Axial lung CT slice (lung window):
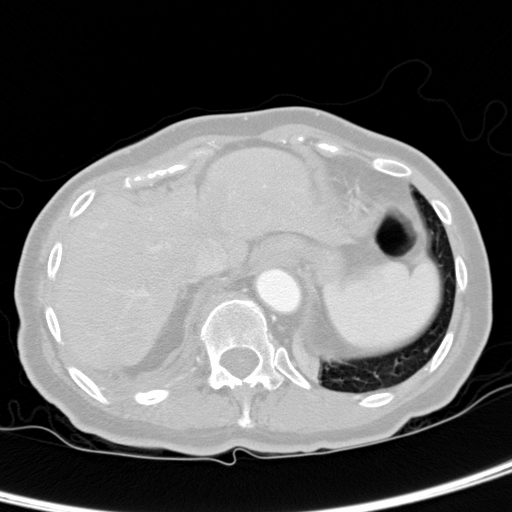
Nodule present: no